Question: When i am updating my adt to 23 its showing some error

and following is the error details
'''
An error occurred while collecting items to be installed
'''
session context was:(profile=DefaultProfile, phase=org.eclipse.equinox.internal.p2.engine.phases.Collect, operand=, action=).
No repository found containing: osgi.bundle,com.android.ide.eclipse.adt,23.0.6.<PHONE>
No repository found containing: osgi.bundle,com.android.ide.eclipse.base,23.0.6.<PHONE>
No repository found containing: osgi.bundle,com.android.ide.eclipse.ddms,23.0.6.<PHONE>
No repository found containing: osgi.bundle,com.android.ide.eclipse.gldebugger,23.0.6.<PHONE>
No repository found containing: osgi.bundle,com.android.ide.eclipse.hierarchyviewer,23.0.6.<PHONE>
No repository found containing: osgi.bundle,com.android.ide.eclipse.traceview,23.0.6.<PHONE>
No repository found containing: osgi.bundle,overlay.com.android.ide.eclipse.adt.overlay,23.0.6.<PHONE>
No repository found containing: org.eclipse.update.feature,com.android.ide.eclipse.adt.feature,23.0.6.<PHONE>
No repository found containing: org.eclipse.update.feature,com.android.ide.eclipse.ddms.feature,23.0.6.<PHONE>
No repository found containing: org.eclipse.update.feature,com.android.ide.eclipse.gldebugger.feature,23.0.6.<PHONE>
No repository found containing: org.eclipse.update.feature,com.android.ide.eclipse.hierarchyviewer.feature,23.0.6.<PHONE>
No repository found containing: osgi.bundle,com.android.ide.eclipse.ndk,23.0.6.<PHONE>
No repository found containing: org.eclipse.update.feature,com.android.ide.eclipse.ndk.feature,23.0.6.<PHONE>
No repository found containing: org.eclipse.update.feature,com.android.ide.eclipse.traceview.feature,23.0.6.<PHONE>
and have delete my previous eclipse and download a fresh but i am facing the same prob
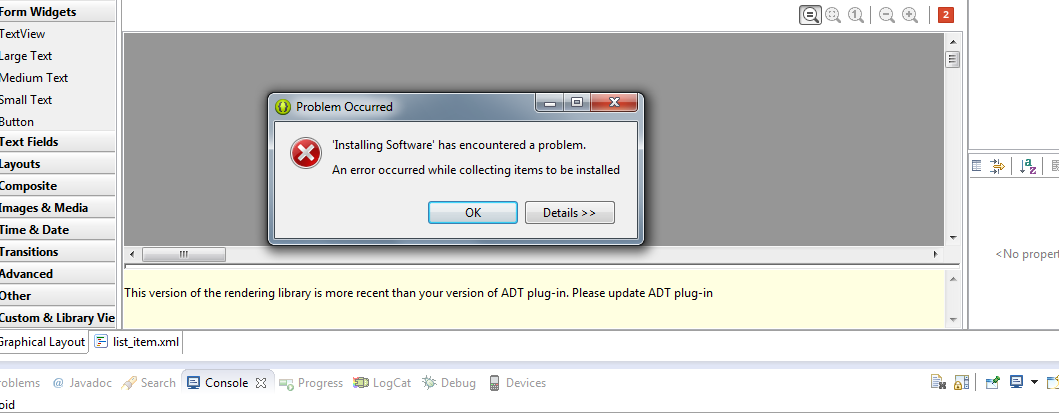
Answer: Android Developer Tools Update Site url changed:
- <URL>
so change it in eclipse, go to Help > Install New Software.